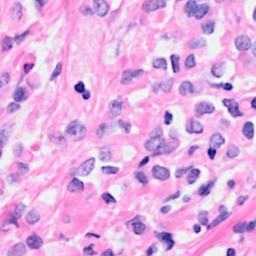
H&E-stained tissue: Breast